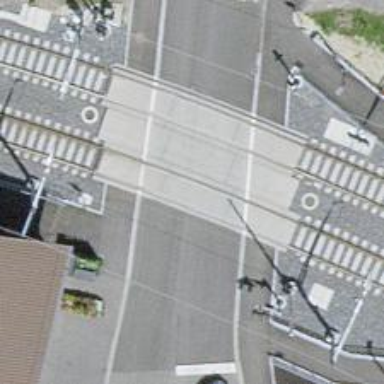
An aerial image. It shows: Level crossing with double half barrier.